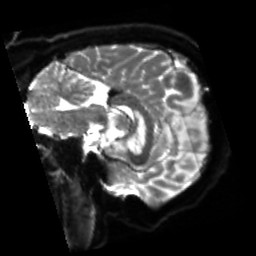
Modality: sbref
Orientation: sagittal
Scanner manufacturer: siemens
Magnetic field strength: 3 T
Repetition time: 4 s
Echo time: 0.0594 s